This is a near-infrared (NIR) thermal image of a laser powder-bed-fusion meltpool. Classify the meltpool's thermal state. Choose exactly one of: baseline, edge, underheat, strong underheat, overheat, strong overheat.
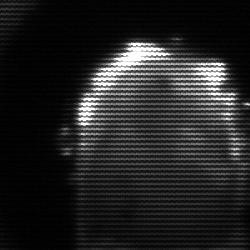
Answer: baseline